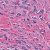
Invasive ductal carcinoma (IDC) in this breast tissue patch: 1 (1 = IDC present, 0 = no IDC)